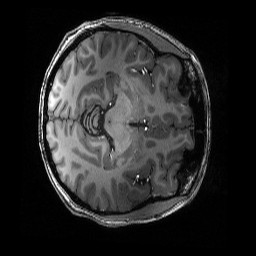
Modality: T1w
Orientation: axial
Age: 27
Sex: female
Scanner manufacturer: siemens
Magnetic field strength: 6.98 T
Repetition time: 3.1 s
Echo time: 0.00252 s